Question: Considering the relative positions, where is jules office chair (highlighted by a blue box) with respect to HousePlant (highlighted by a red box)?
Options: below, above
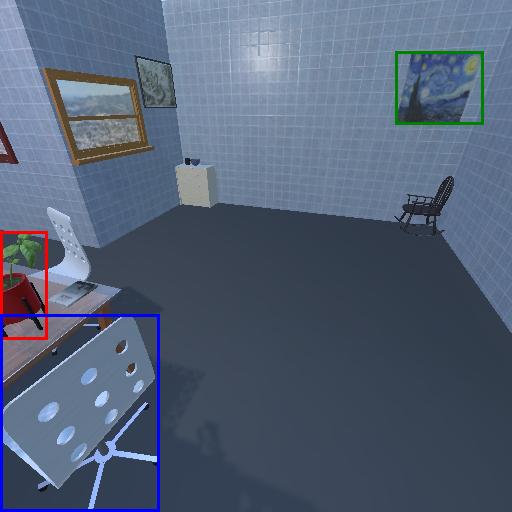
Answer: below